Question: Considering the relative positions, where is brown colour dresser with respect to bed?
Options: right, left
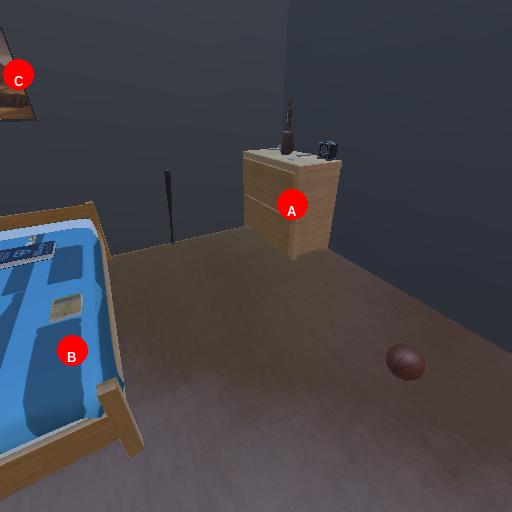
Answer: right